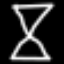
Label: hourglass